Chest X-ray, PA view. Patient: 61 years old, sex M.
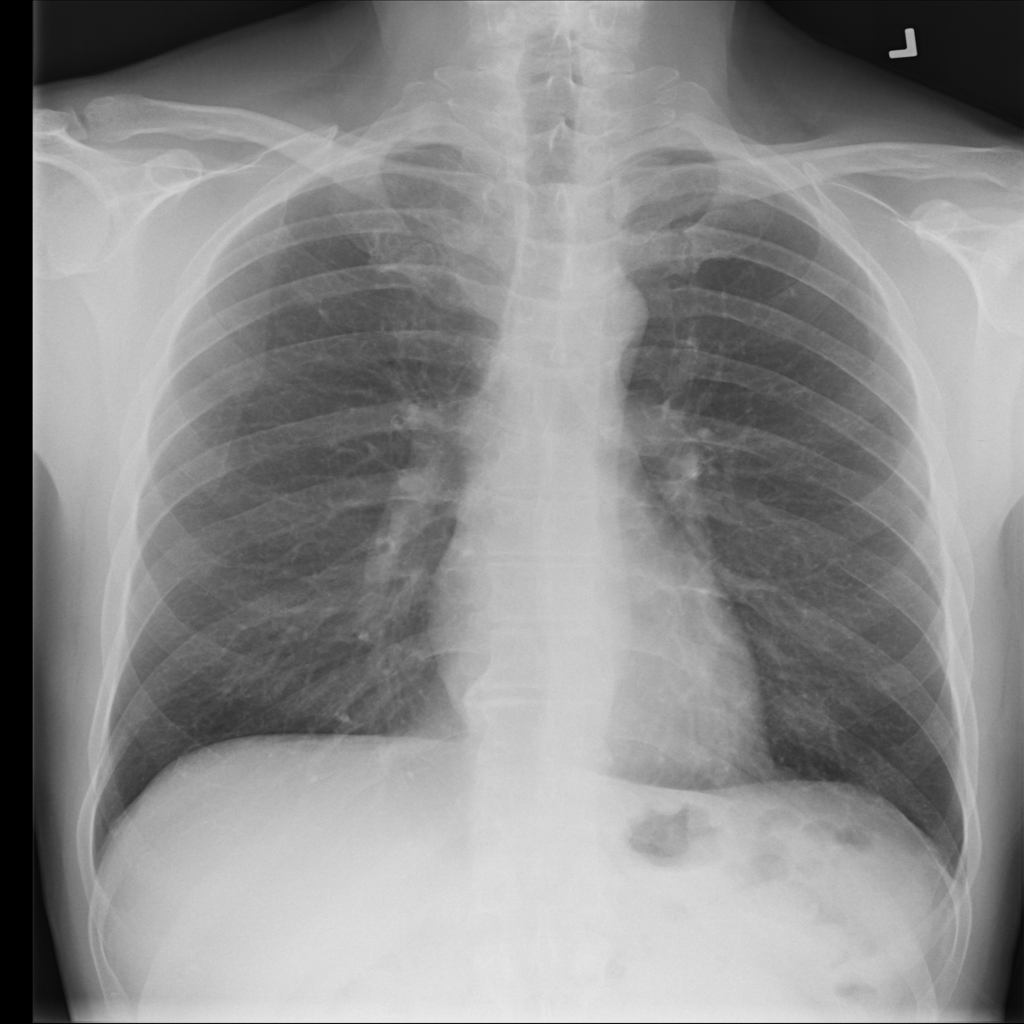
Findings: No Finding